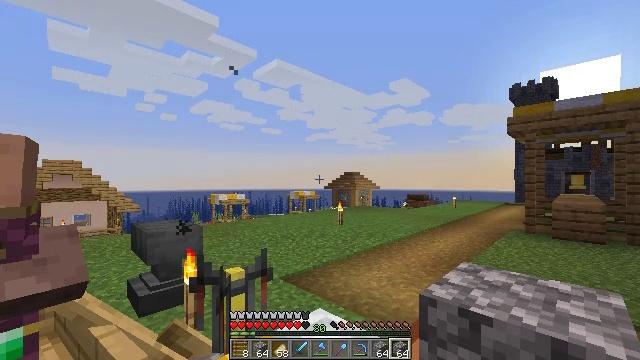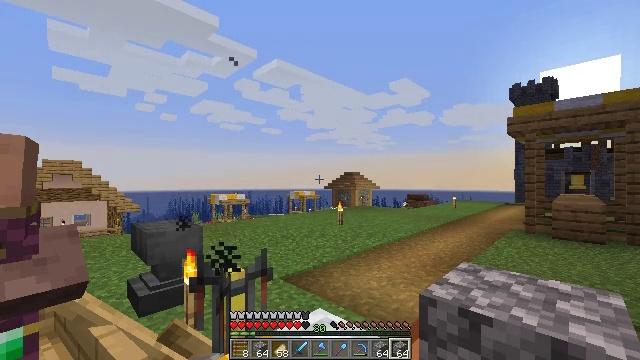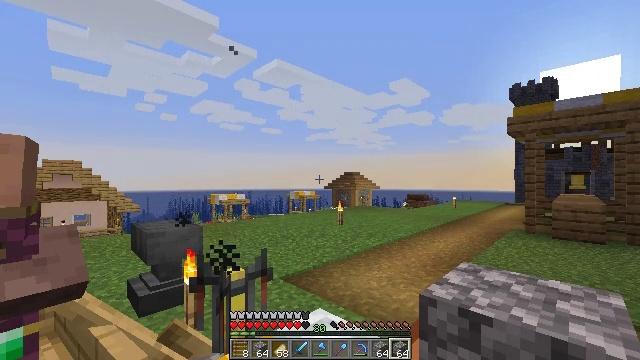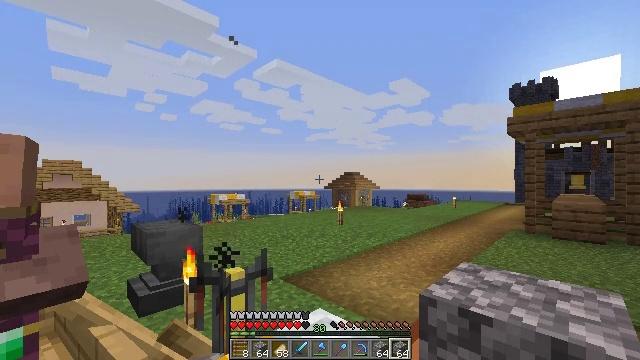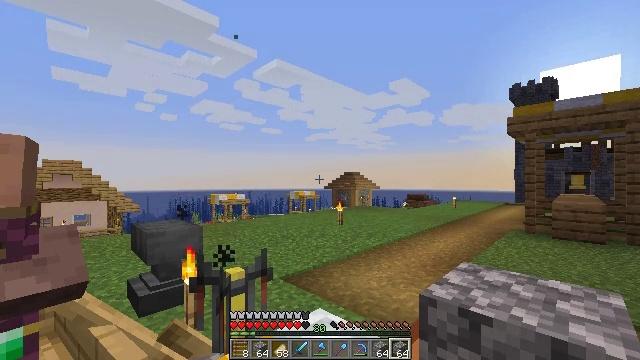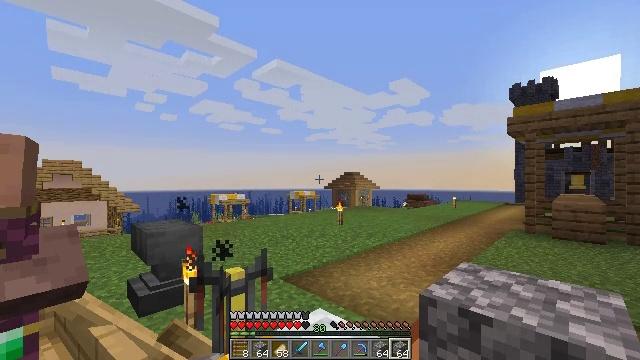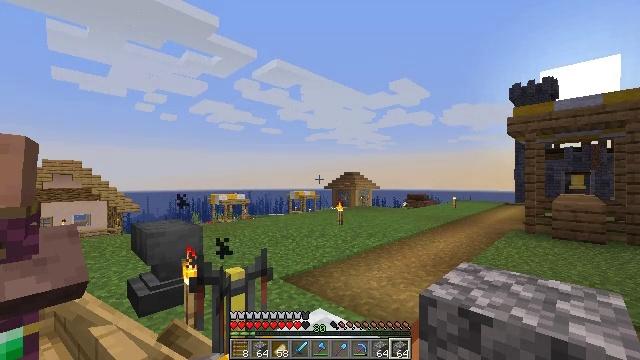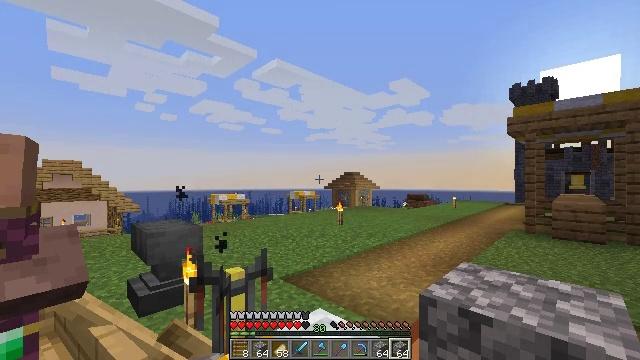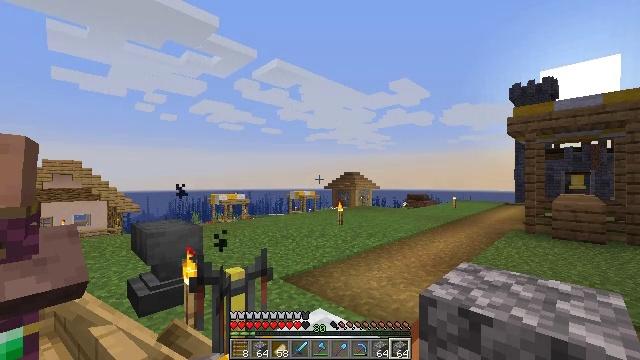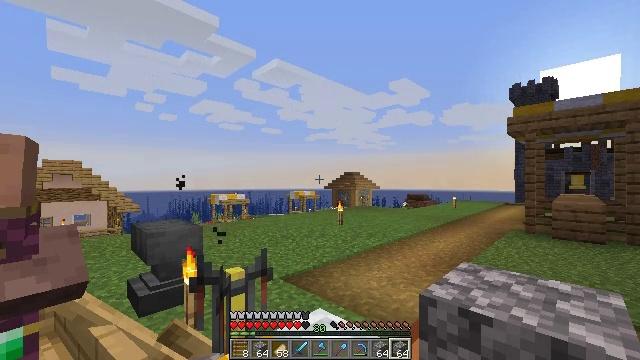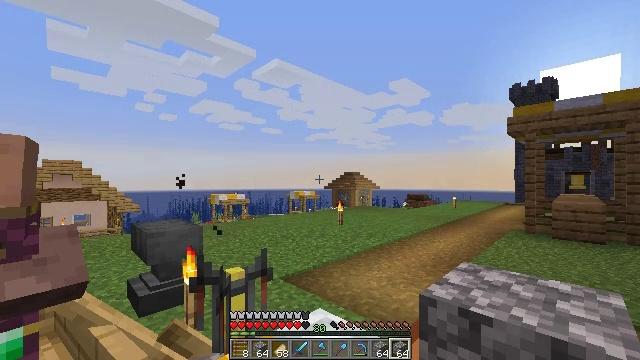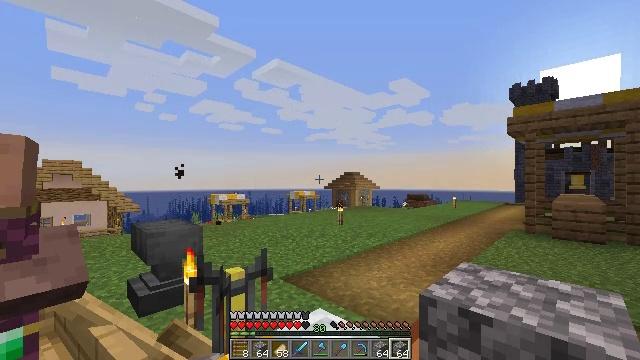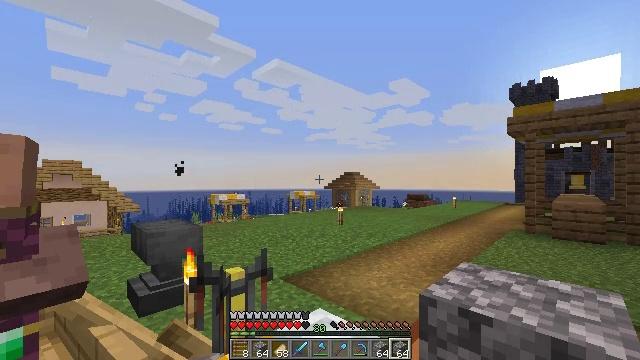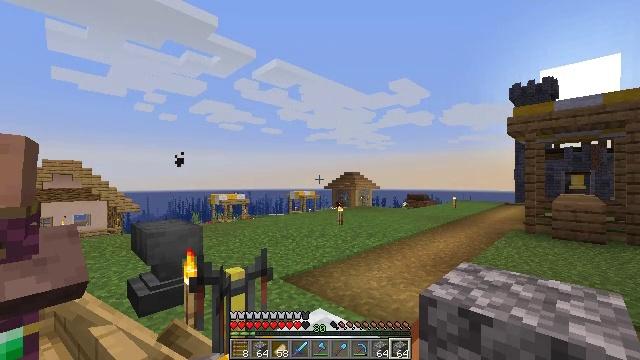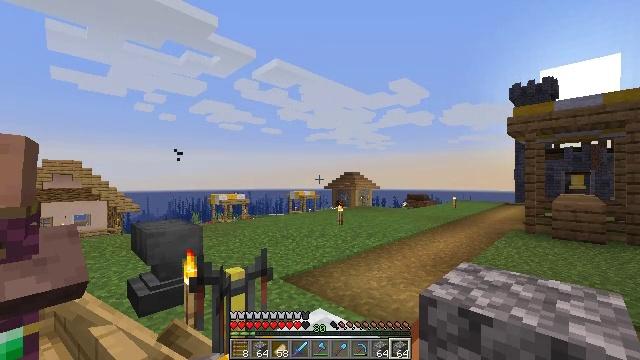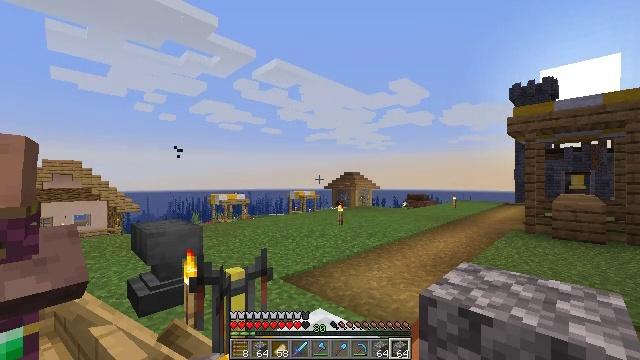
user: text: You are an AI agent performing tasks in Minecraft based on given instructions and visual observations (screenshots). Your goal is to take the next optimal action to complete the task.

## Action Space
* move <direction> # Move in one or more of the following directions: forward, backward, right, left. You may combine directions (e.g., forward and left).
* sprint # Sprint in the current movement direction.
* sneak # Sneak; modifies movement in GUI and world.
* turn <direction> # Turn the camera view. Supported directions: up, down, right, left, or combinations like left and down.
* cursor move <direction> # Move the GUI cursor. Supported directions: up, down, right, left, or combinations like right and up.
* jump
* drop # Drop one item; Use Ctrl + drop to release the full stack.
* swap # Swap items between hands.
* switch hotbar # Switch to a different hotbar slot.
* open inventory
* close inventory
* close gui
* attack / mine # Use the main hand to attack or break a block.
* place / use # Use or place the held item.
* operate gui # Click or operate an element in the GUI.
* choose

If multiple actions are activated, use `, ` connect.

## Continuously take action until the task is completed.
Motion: motion action
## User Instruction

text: Create a diamond hoe using diamonds and sticks.
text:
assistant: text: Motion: no_op
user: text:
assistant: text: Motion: no_op
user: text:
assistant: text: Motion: no_op
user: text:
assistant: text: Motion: no_op
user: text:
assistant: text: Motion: no_op
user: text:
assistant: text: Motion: no_op
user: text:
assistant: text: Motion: no_op
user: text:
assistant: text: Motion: no_op
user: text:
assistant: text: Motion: no_op
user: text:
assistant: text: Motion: no_op
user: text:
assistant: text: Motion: no_op
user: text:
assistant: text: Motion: no_op
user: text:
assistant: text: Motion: no_op
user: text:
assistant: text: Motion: no_op
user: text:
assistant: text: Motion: no_op
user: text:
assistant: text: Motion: no_op
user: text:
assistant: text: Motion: no_op
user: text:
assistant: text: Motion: no_op
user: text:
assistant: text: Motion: no_op
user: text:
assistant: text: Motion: no_op
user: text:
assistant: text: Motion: no_op
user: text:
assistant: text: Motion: no_op
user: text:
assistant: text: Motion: no_op
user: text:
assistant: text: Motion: no_op
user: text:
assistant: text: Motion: no_op
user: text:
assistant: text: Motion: no_op
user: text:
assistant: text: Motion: no_op
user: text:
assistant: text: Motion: no_op
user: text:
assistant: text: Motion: no_op
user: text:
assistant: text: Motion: no_op